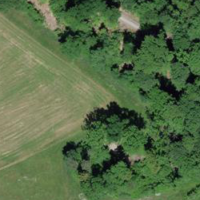
EUNIS habitat code: 44
Species observed at this site:
Cardamine flexuosa